Question: I try to implement way to check if the mouse over all button sides, as the mouse over the left side then the right side if the user make that make specific action in the following image the user over button in side 1 then move in arrow way and over side 2, my problem how to check the user make this movement over the action to make specific action Can give make link or bit of code help me to make that?

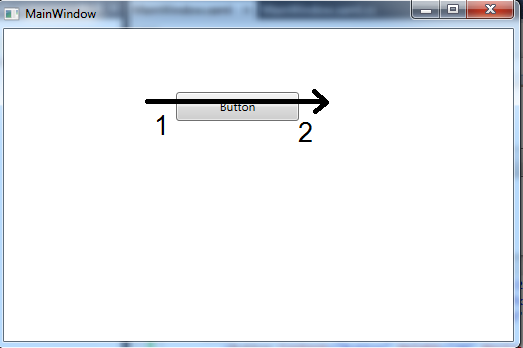
Answer: It should be something like that :
'''
protected Point TouchStart;
private void UIElement_OnMouseEnter(object sender, MouseEventArgs e)
{
TouchStart = e.GetPosition(this);
MyButton.Background = Brushes.Red;
}
private void UIElement_OnMouseLeave(object sender, MouseEventArgs e)
{
var touch = e.GetPosition(this);
if (touch.X >= (TouchStart.X + 99)) //button width here
{
MyButton.Background = Brushes.Aquamarine;
}
}
'''
And XAML :
'''
<Button Width="100" x:Name="MyButton" Height="30" MouseEnter="UIElement_OnMouseEnter" MouseLeave="UIElement_OnMouseLeave" >HoverMe</Button>
'''